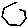
Label: hexagon